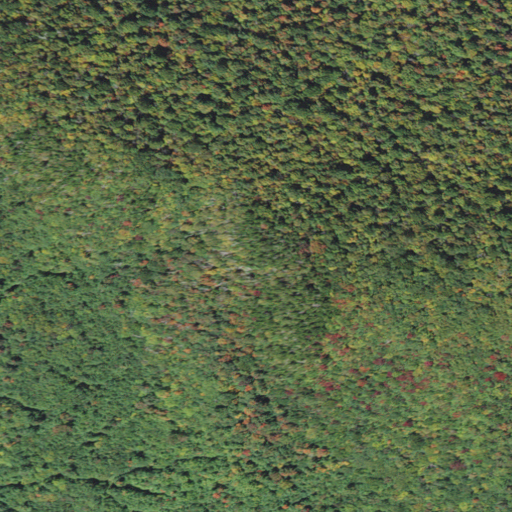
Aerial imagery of mountain in Vermont named Lost Mountain containing only deciduous forest